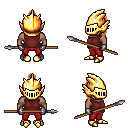
a pixel art fantasy rpg character, male body template, human, dark skin, maroon sleeveless shirt, red pants, brown long topknot hairstyle, gold helm, metal gloves, gold boots, spear, four views (front, back, left, right), 2x2 character sprite sheet, small pixel art, hard edges, no anti-aliasing